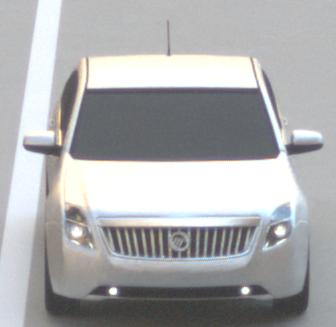
Make: Mercury
Model: Milan
Detailed model: -
Model produced from: 2009
Model produced until: 2010
Doors: 4
Color: white
Road condition: dry road
Daytime: morning or afternoon
Contrast: low contrast